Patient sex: M
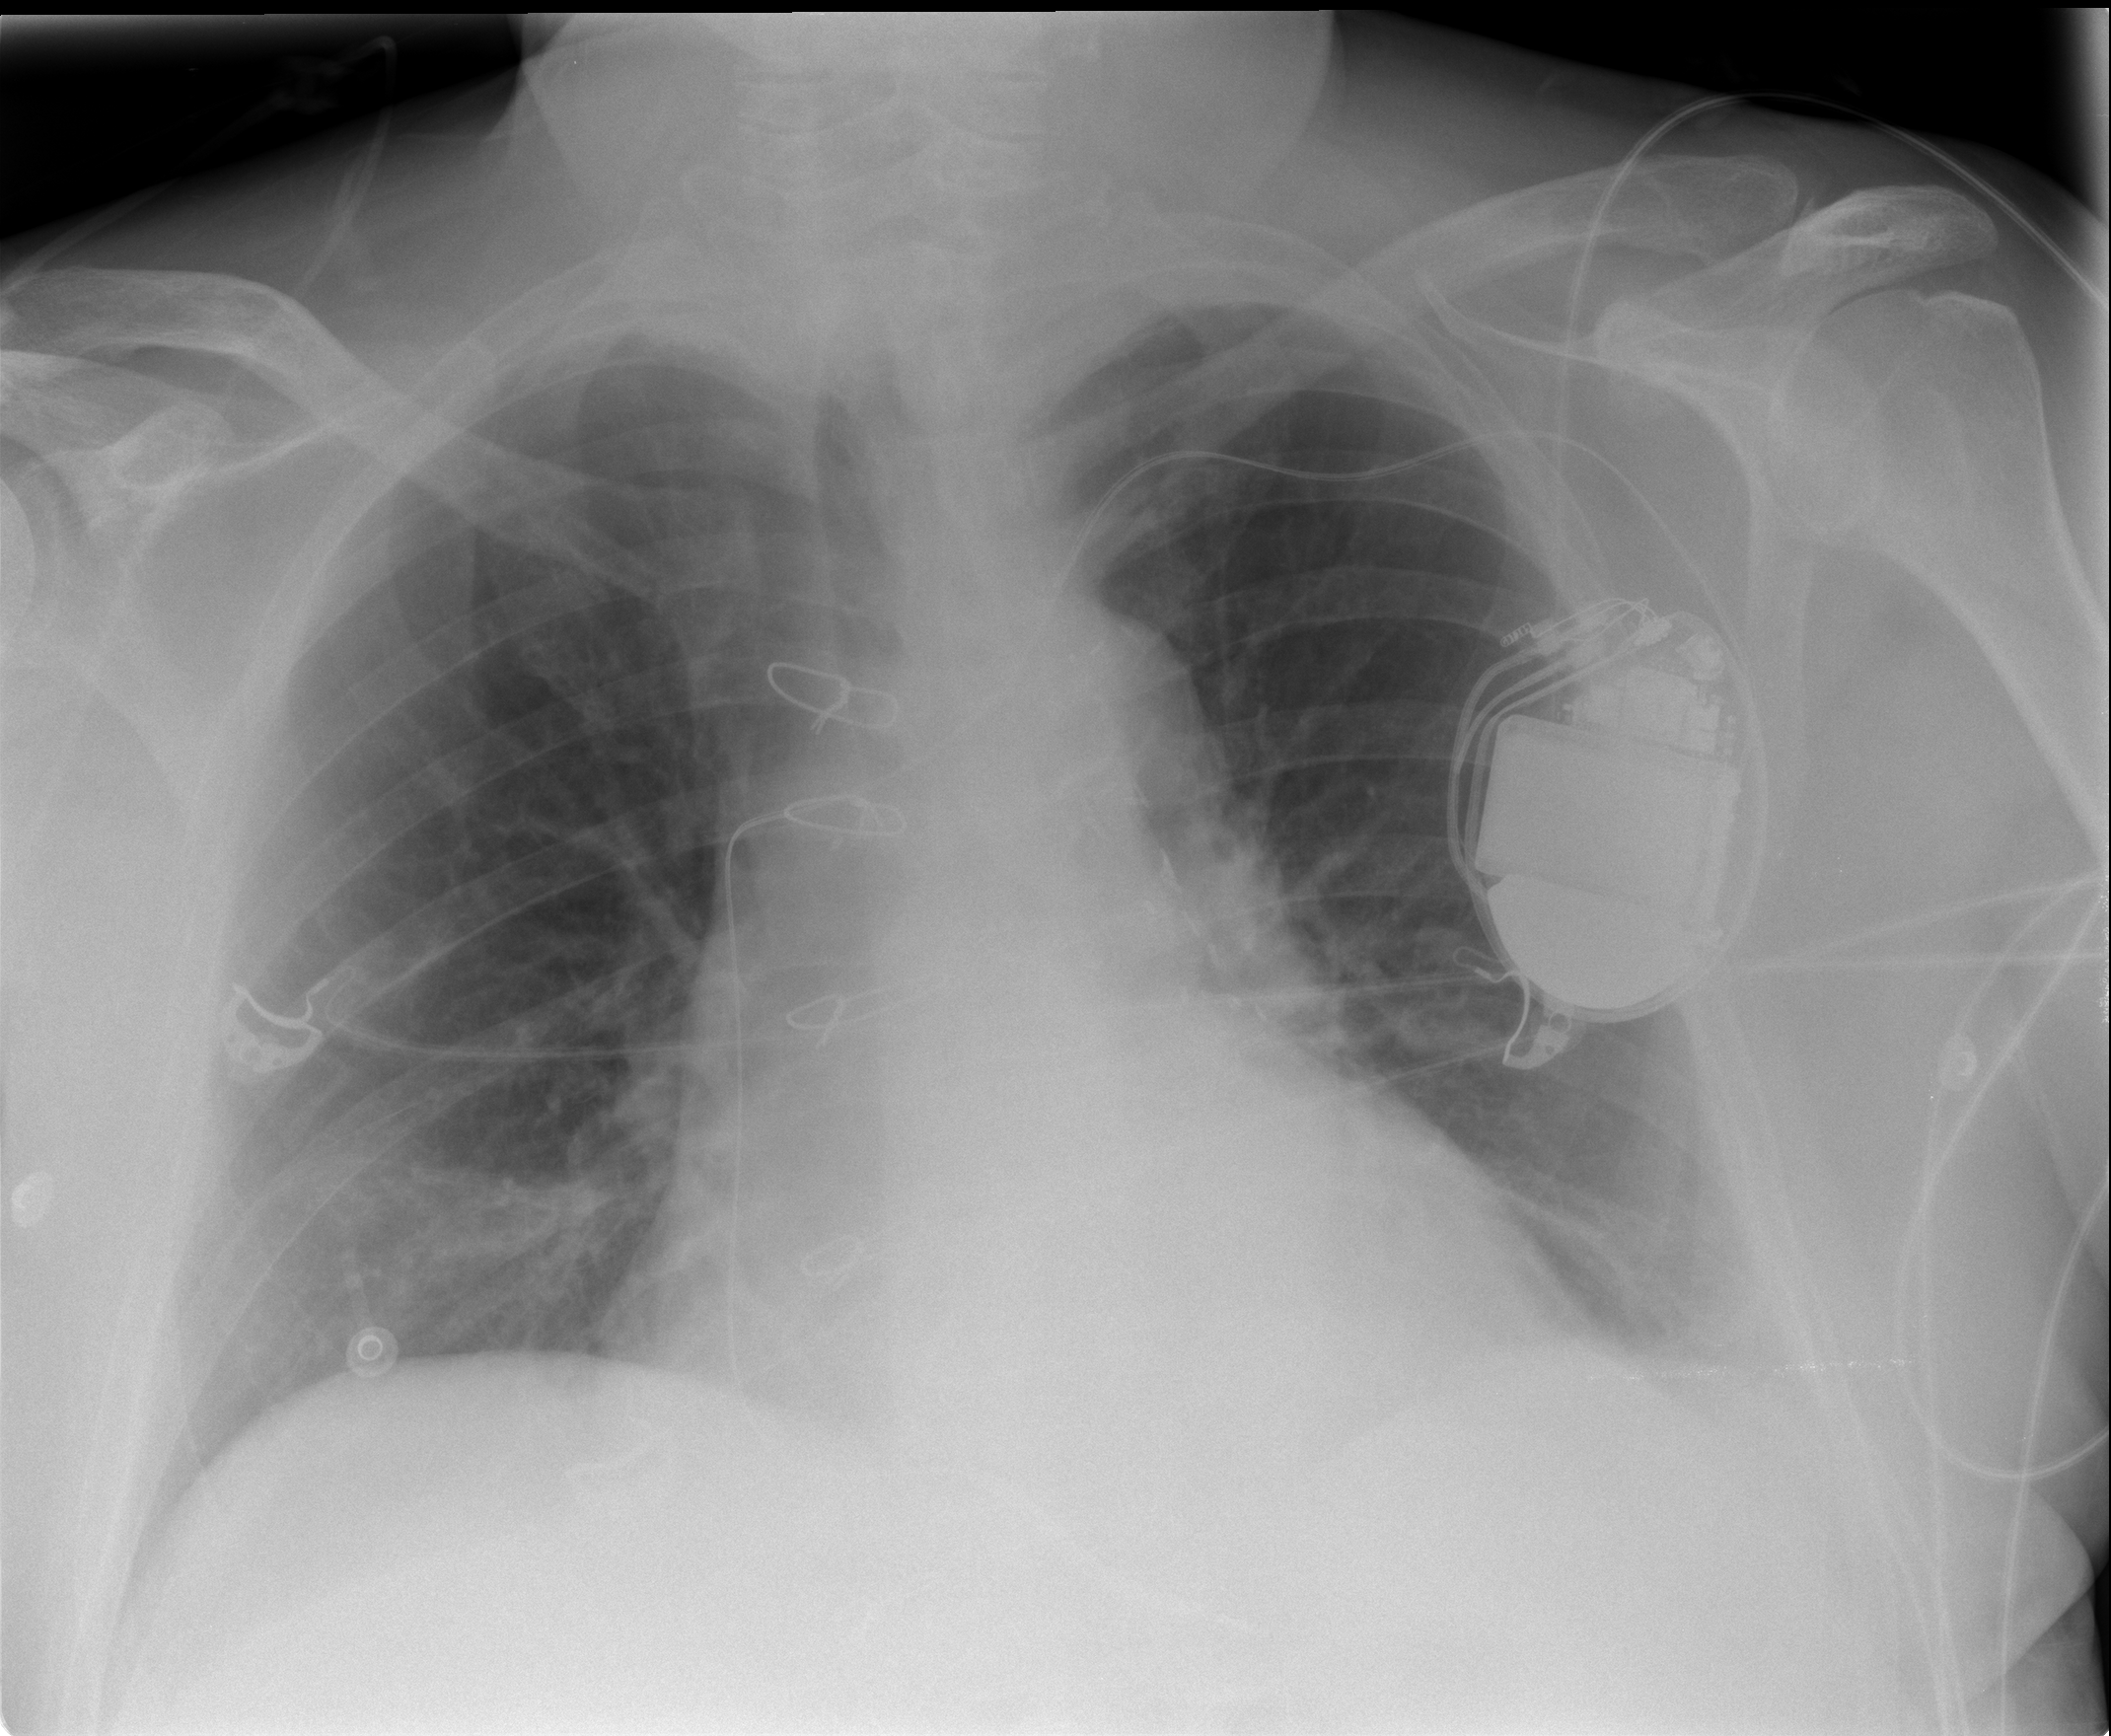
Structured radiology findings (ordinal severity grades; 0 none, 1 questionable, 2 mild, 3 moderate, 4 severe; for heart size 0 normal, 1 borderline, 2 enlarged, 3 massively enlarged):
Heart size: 1
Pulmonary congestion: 1
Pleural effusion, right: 0
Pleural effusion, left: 2
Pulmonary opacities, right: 0
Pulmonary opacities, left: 0
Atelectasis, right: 0
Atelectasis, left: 2